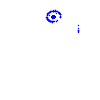
Particle: pion